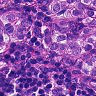
Metastatic tissue present: yes